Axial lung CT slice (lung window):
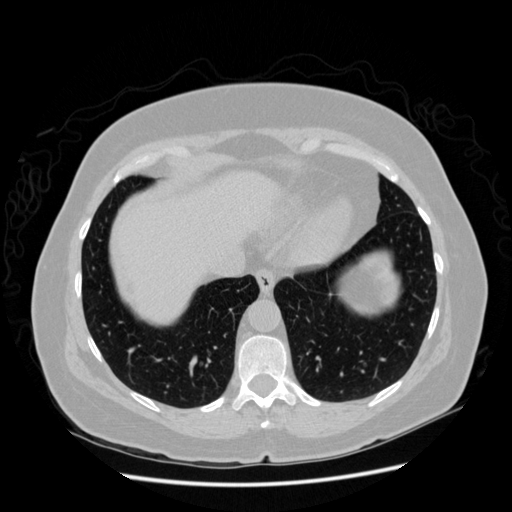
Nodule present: no